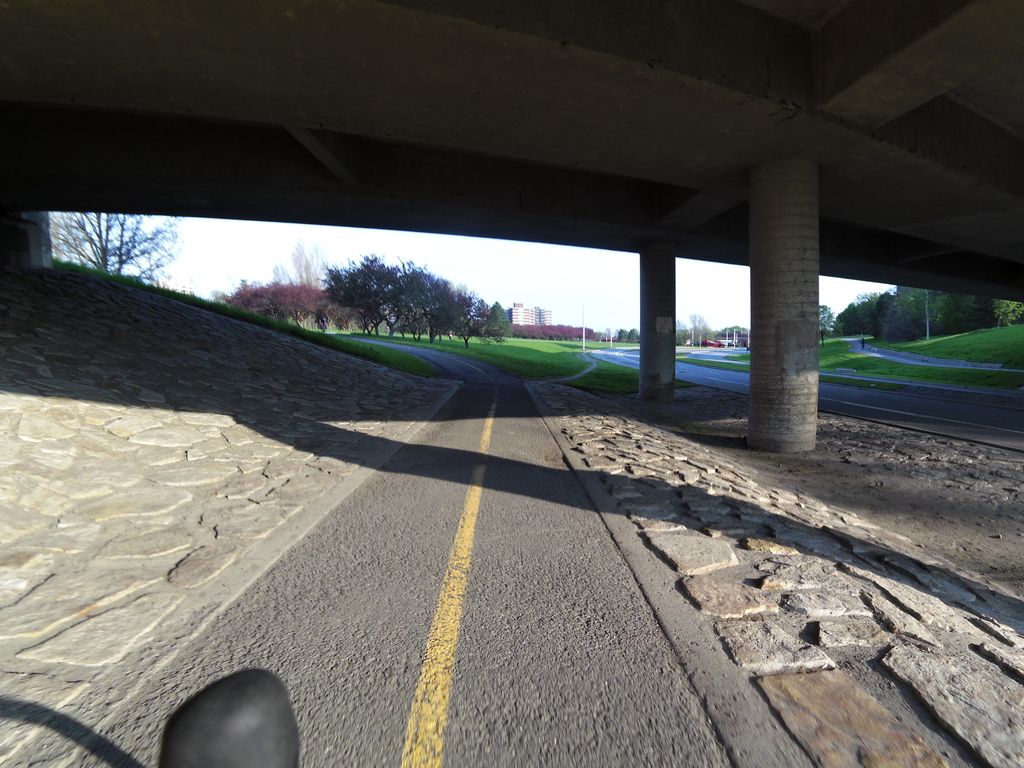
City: ottawa-gatineau